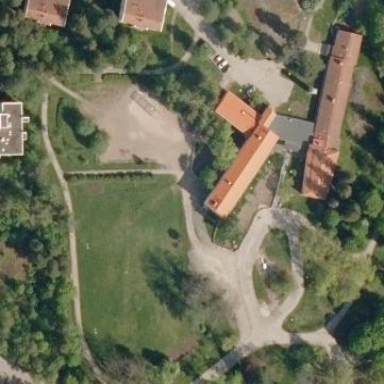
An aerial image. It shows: College building.